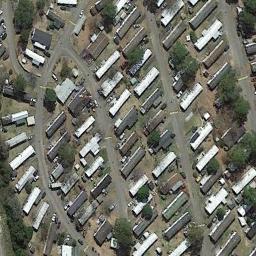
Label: mobile_home_park